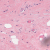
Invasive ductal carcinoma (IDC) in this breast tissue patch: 0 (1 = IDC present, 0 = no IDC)